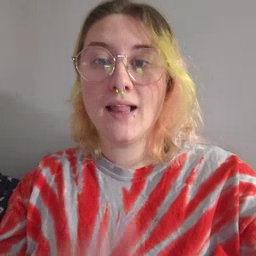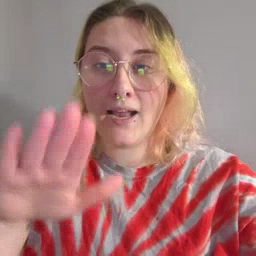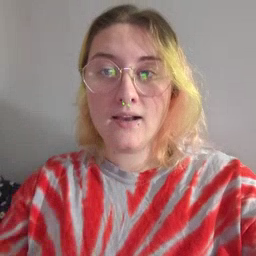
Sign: clean